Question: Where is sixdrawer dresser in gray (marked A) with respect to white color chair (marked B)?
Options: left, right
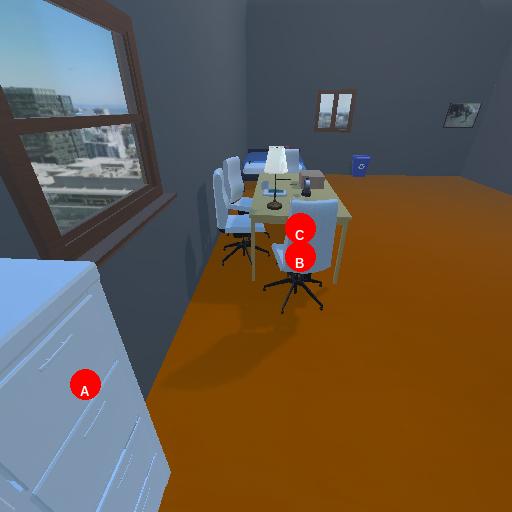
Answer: left